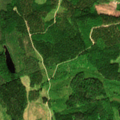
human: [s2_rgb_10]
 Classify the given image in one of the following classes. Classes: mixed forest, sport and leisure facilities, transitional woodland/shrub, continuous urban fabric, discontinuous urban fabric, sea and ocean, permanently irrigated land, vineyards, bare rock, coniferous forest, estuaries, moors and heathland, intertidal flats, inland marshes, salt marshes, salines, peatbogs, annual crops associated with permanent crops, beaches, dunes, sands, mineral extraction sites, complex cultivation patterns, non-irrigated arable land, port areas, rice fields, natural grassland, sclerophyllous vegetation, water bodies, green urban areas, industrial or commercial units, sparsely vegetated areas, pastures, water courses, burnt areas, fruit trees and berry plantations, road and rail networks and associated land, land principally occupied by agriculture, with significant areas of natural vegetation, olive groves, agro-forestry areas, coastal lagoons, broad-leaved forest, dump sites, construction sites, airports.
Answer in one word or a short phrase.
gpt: broad-leaved forest, coniferous forest, mixed forest